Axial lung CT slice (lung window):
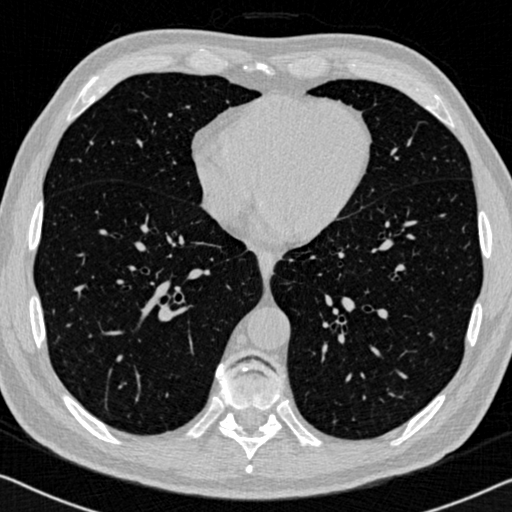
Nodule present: no